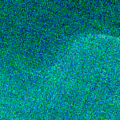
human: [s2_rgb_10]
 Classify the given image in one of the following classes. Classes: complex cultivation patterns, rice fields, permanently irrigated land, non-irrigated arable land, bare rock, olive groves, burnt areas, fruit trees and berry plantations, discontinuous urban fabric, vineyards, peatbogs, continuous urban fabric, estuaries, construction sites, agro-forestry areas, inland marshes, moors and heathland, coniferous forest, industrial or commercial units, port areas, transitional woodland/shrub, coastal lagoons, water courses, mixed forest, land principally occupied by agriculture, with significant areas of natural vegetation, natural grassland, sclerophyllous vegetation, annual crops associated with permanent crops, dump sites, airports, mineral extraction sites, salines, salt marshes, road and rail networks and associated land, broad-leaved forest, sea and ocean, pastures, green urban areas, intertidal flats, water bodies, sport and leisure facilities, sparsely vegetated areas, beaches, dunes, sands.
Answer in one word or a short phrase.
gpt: sea and ocean